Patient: sex F, age 83
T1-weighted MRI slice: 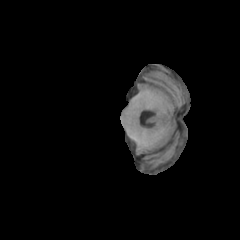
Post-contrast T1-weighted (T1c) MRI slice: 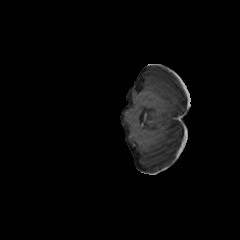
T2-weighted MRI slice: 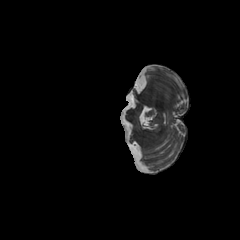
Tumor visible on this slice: no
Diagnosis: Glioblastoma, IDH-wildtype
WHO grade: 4